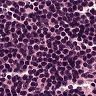
Metastatic tissue present: no